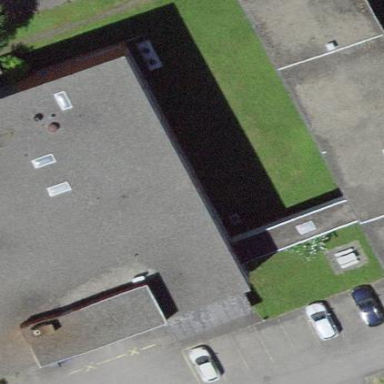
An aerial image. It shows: Building.